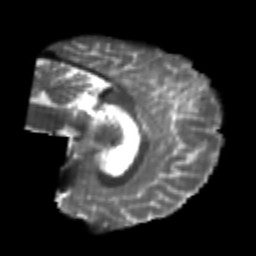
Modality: T2w
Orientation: sagittal
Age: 25
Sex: male
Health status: healthy
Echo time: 0.074 s